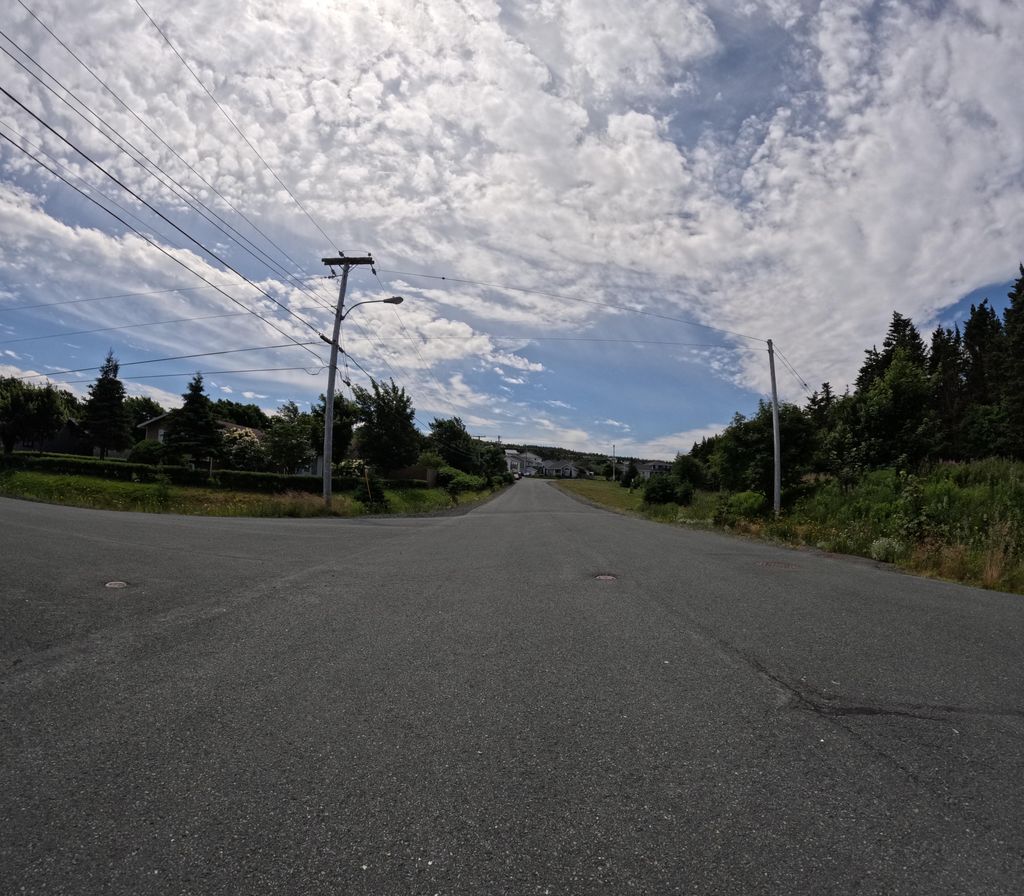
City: st_johns